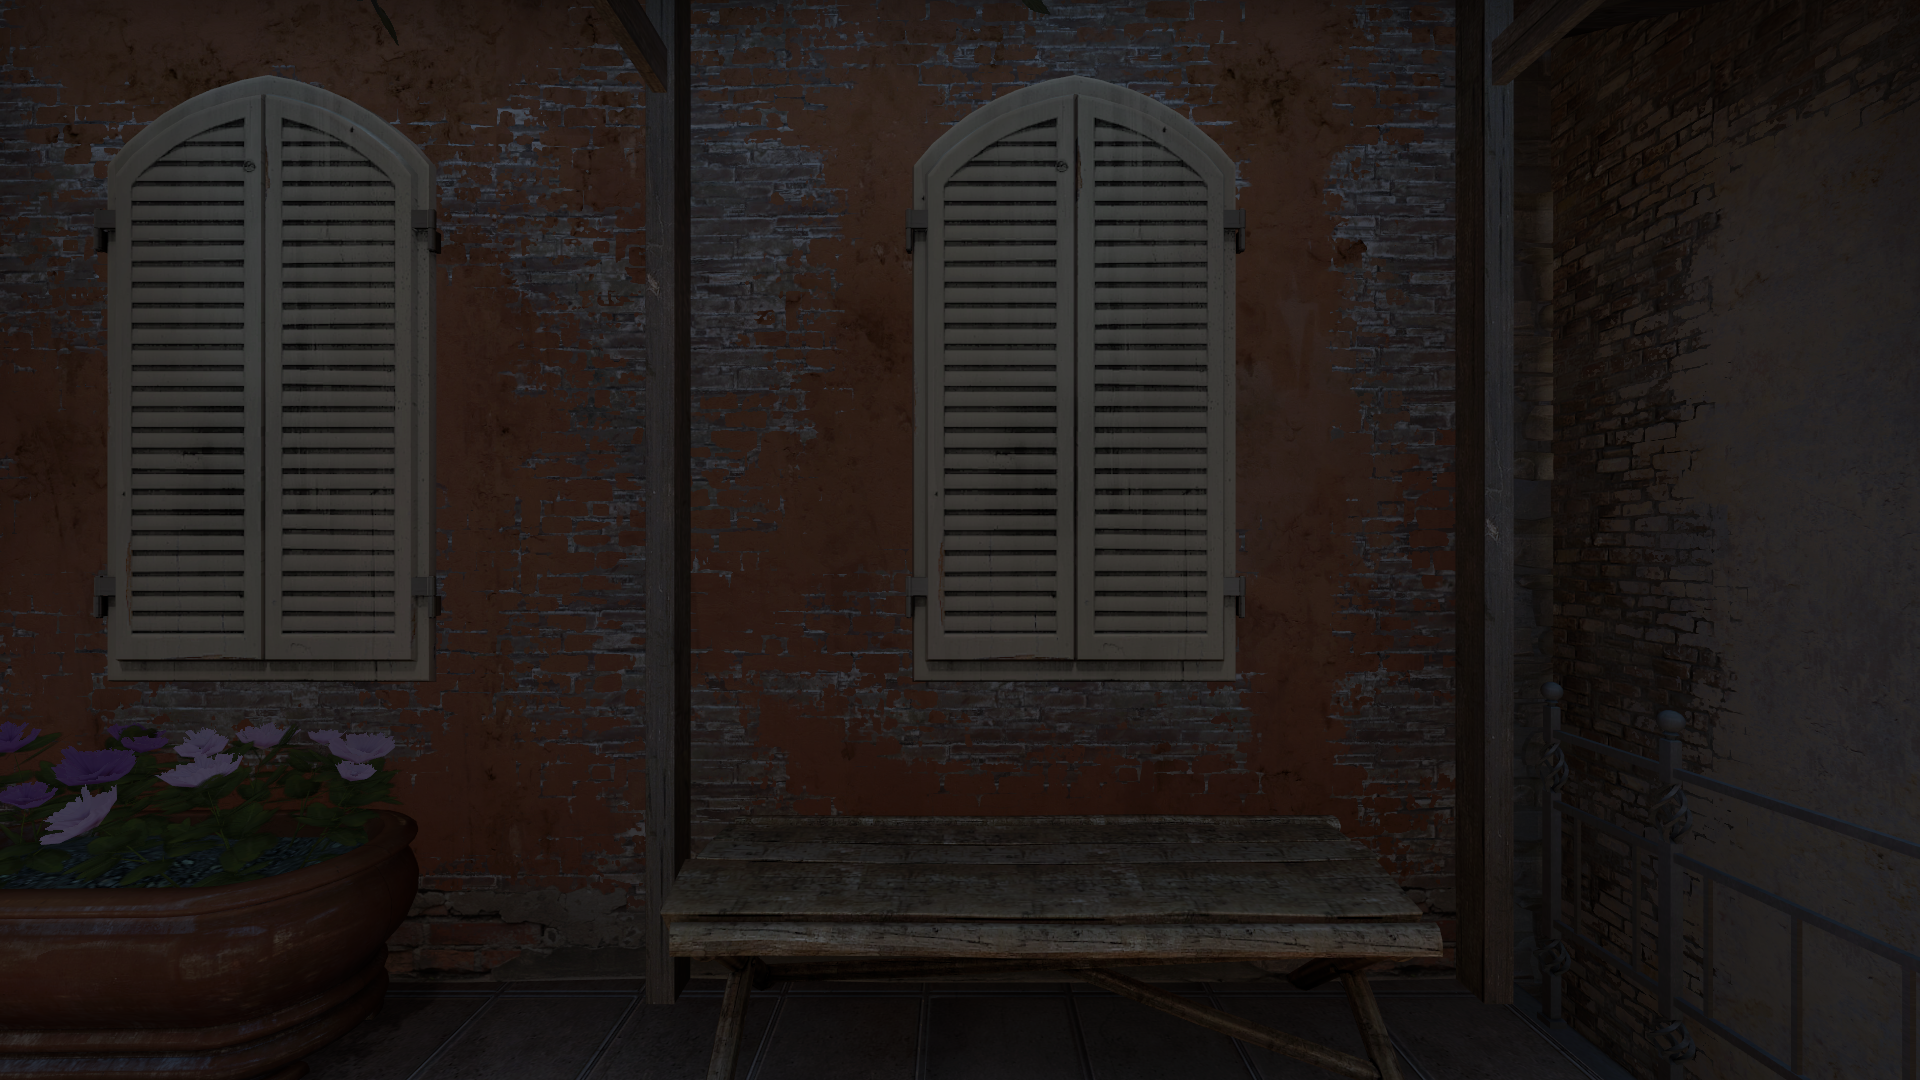
Map: de_inferno